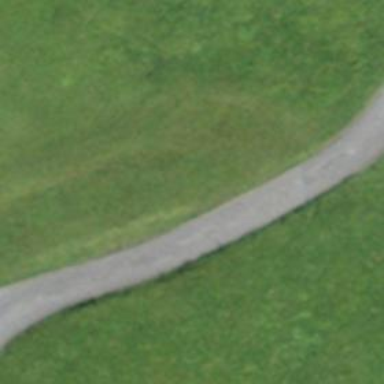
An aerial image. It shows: Asphalt track with grade1 surface.